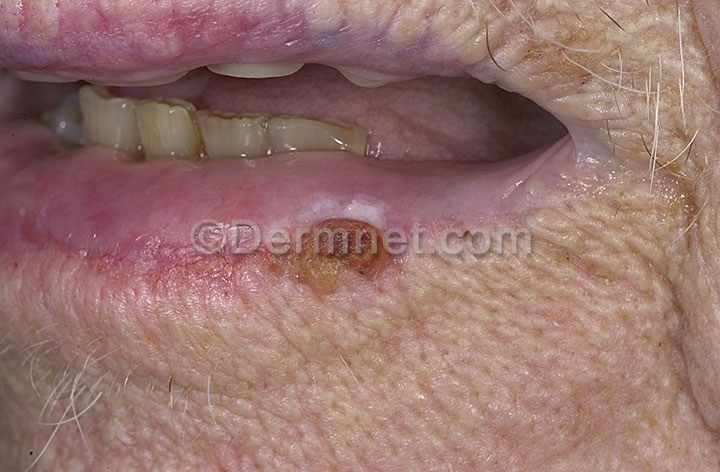
Disease: Actinic Keratosis Basal Cell Carcinoma and other Malignant Lesions